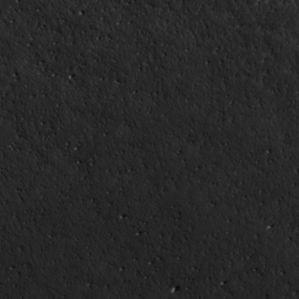
Label: non_frost